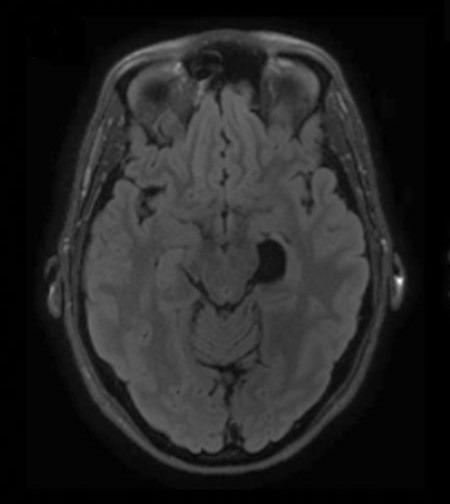
Label: notumor